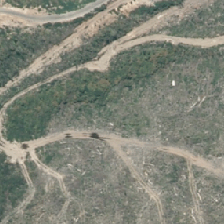
Land cover: harvested_forest